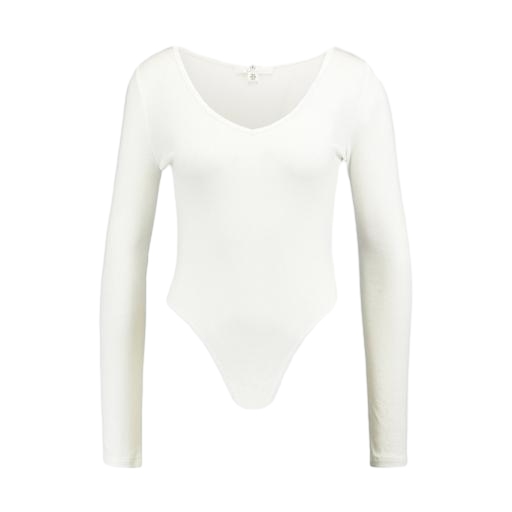
white body suit, white leotard, only white and long sleeves, white background